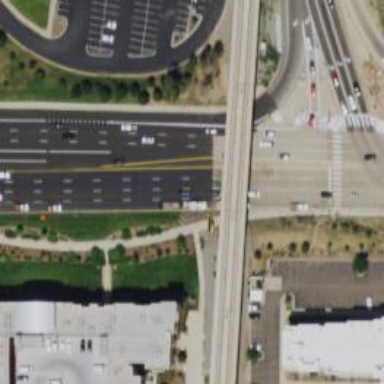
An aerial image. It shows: Bridge for light rail electrified with contact line.